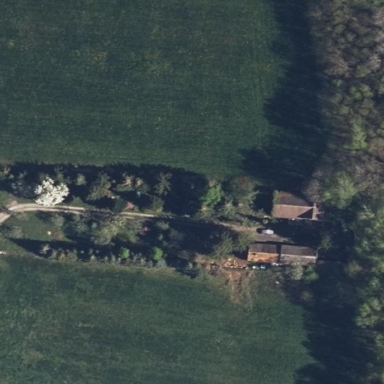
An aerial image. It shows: Farmyard area.